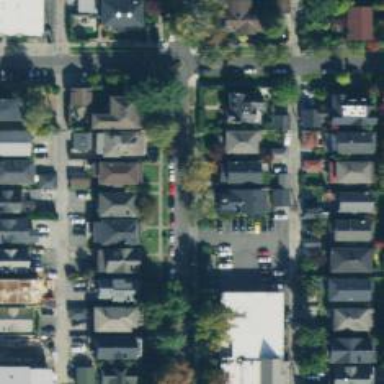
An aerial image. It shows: Residential road with separate sidewalk.